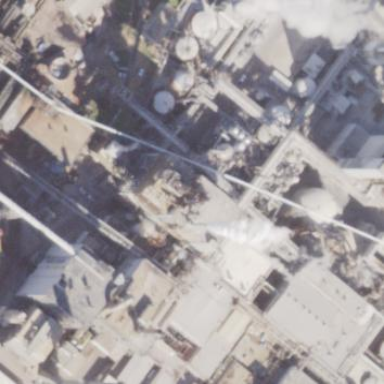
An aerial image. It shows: Industrial area with power plant.